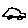
Label: car